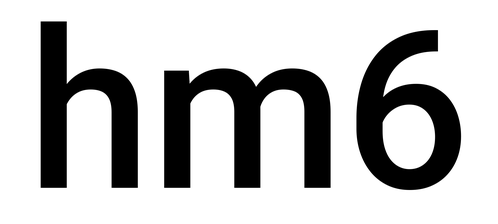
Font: Roboto_Medium